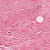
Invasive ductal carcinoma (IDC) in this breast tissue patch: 0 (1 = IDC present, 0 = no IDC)